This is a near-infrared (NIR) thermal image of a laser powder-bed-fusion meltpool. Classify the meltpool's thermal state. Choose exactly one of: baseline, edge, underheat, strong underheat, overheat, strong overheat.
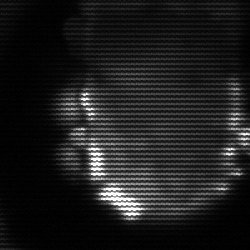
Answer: baseline